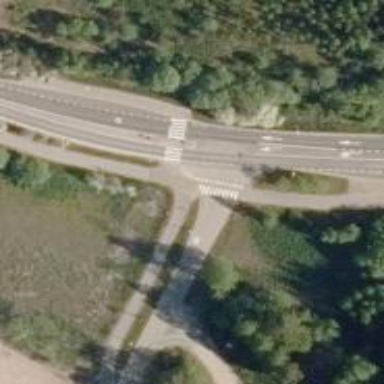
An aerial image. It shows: Marked crossing with pedestrian island.